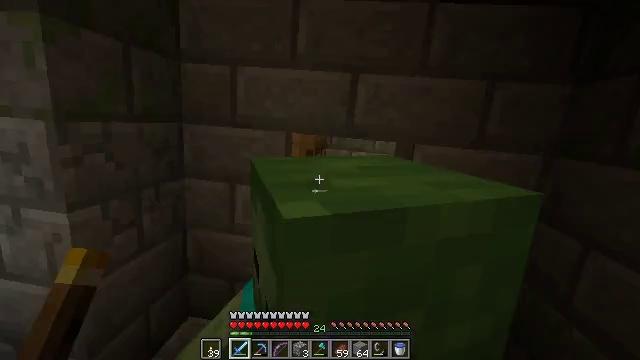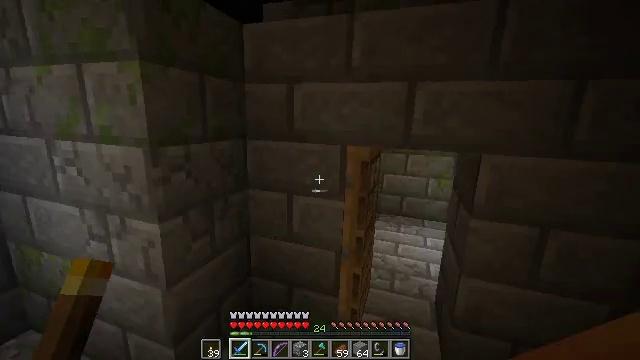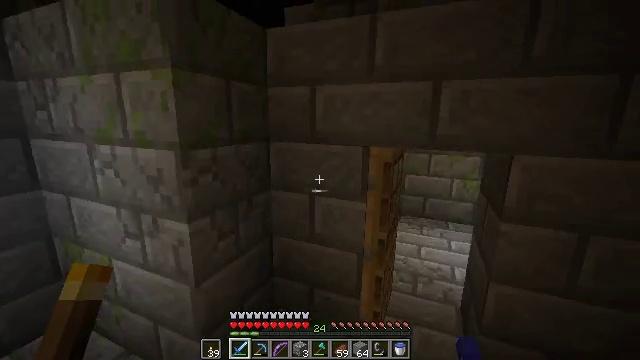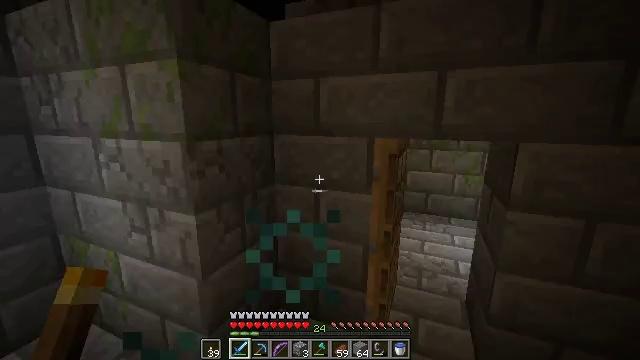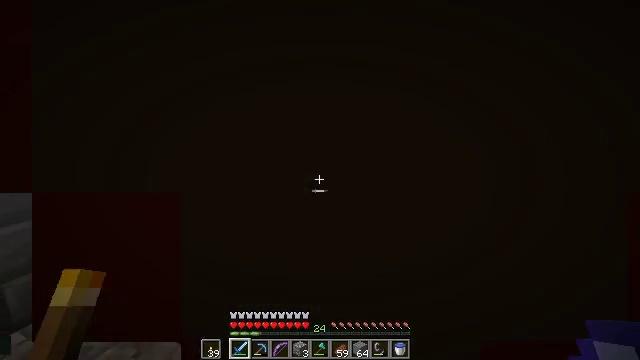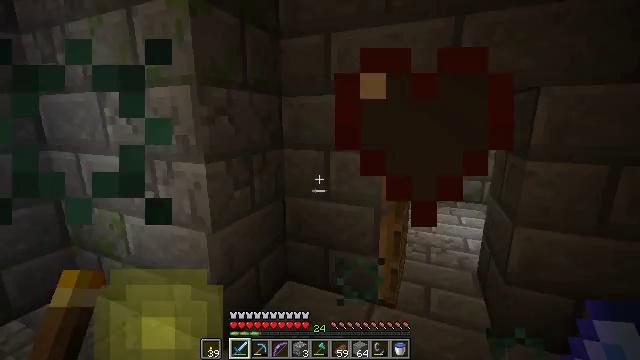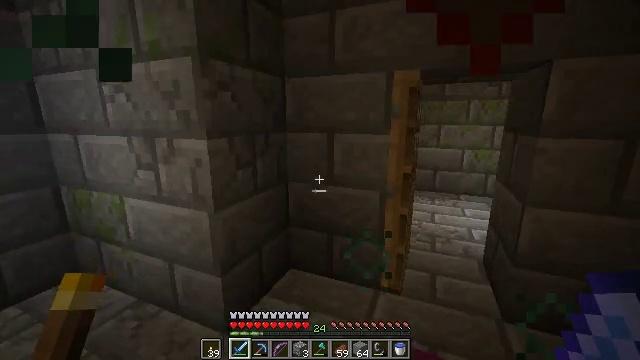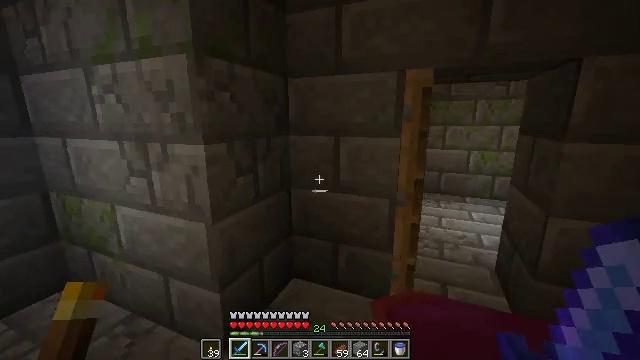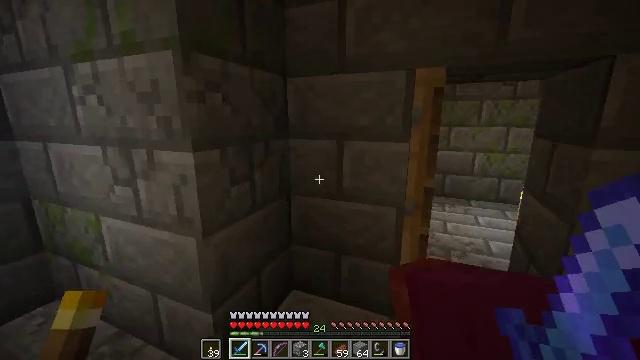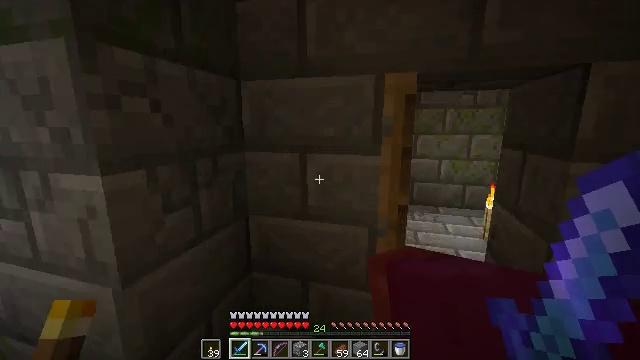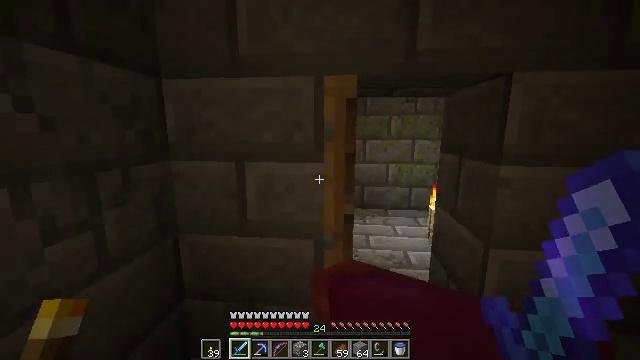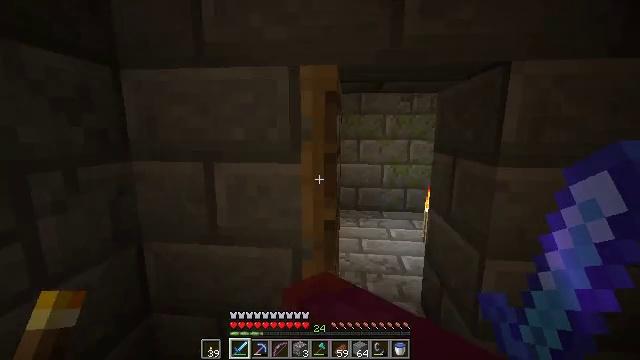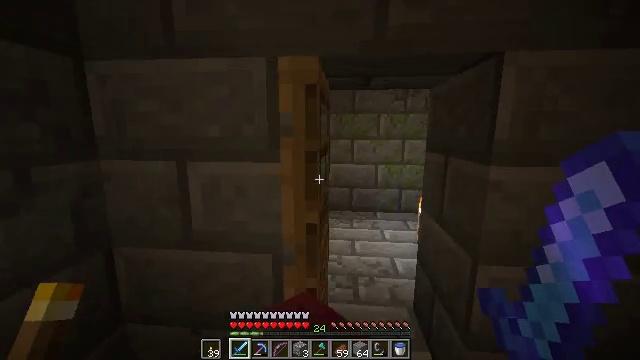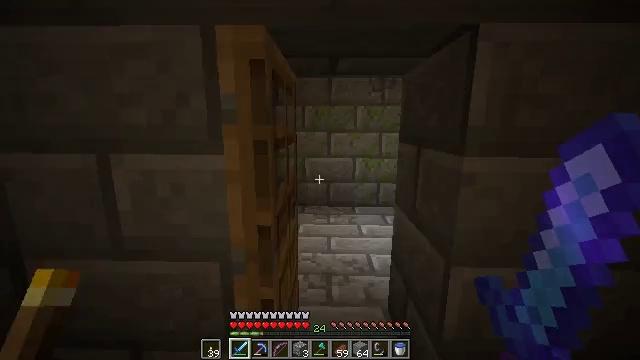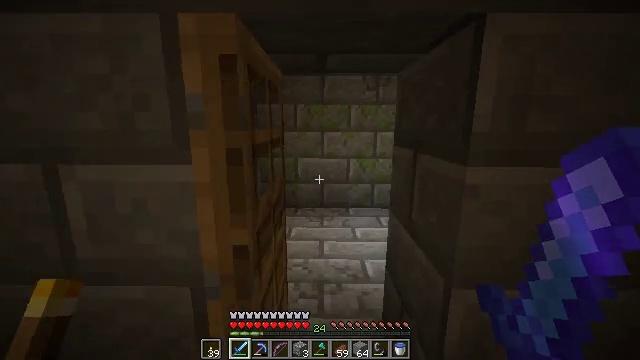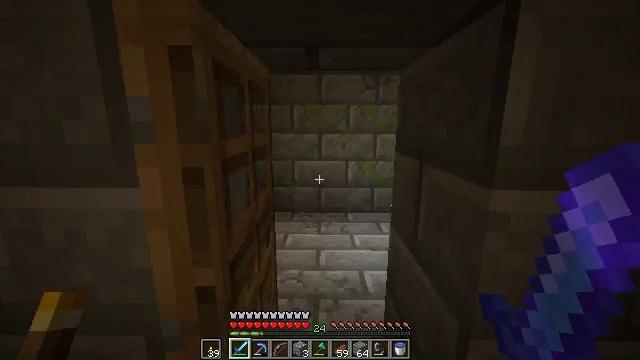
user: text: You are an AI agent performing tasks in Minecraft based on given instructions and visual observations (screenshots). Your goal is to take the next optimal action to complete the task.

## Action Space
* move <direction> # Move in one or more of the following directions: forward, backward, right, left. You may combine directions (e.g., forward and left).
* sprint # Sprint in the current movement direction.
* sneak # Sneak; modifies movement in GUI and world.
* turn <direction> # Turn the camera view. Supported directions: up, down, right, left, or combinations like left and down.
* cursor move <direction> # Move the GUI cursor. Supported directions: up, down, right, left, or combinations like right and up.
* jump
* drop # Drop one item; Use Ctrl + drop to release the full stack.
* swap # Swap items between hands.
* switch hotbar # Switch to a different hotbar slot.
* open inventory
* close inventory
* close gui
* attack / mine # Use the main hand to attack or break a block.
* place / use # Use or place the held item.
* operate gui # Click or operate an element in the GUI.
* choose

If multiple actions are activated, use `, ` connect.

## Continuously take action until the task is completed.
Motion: motion action
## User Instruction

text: Break the iron door.
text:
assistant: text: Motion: move forward, turn left
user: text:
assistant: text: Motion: move forward, turn left
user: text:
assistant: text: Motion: move forward
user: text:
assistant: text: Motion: move forward
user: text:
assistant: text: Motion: move forward
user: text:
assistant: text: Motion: move forward
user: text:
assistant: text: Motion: move forward
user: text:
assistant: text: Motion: move forward
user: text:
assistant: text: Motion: move forward and move right, turn right and up
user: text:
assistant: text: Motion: move forward and move right, turn right and up
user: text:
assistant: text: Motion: move forward and move right
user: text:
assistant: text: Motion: move forward and move right
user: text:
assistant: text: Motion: move forward, turn right and down
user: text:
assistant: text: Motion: move forward, turn right
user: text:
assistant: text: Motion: move forward and move right
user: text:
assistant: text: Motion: move forward and move right
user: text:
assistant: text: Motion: move forward and move right, turn up
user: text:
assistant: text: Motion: move forward
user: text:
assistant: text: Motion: move forward and move left
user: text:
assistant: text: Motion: move forward and move left
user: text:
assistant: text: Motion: move forward and move left
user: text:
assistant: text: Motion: move forward
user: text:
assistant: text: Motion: move forward
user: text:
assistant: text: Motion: move forward
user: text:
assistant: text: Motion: move forward
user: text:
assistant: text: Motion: move forward
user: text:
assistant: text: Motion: move forward
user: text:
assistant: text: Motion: move forward
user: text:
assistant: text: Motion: move forward, sprint, turn right
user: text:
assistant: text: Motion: move forward, sprint, turn right